Question: What are the two identical alarm times?
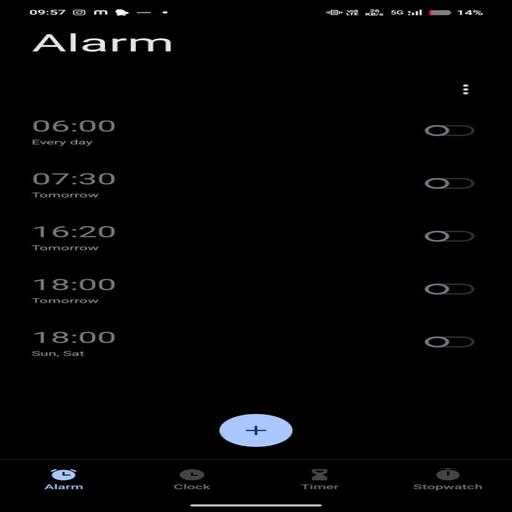
Answer:  18:00